Brain MRI, t1w sequence, axial 2D slice.
Patient: age 32, sex F, weight 95 kg, height 1.95 m
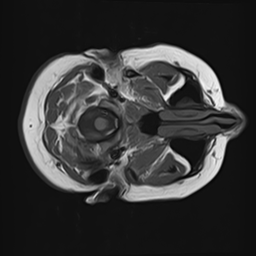